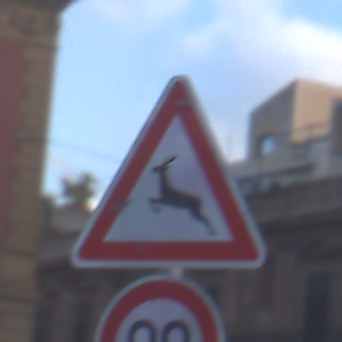
Verkehrszeichen: WildwechselRechts
Zusatzzeichen unten: Geschwindigkeit90
Umgebung: Outdoor, Urban
Tageszeit: SunriseSunset
Wetter: PartlyCloudy
Licht: Natural
Jahreszeit: NotSpecified
Kontrast: LowContrast